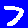
Digit: 7